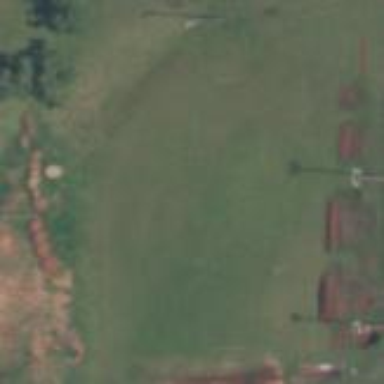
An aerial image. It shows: Baseball pitch for leisure land.